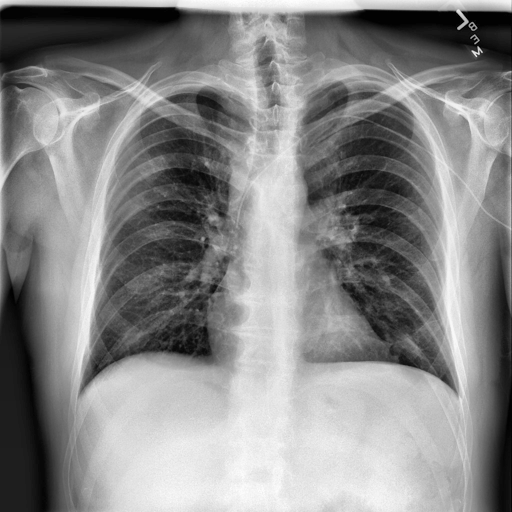
Finding: NORMAL